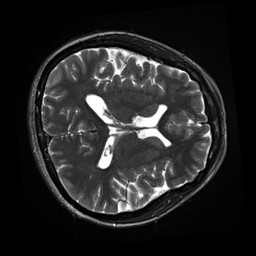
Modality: inplaneT2
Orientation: axial
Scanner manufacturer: siemens
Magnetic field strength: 3 T
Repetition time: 11 s
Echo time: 0.059 s